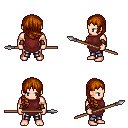
a pixel art fantasy rpg character, male body template, human, light skin, maroon tunic, metal pants, brunette right-swept hairstyle, leather bracers, spear, four views (front, back, left, right), 2x2 character sprite sheet, small pixel art, hard edges, no anti-aliasing